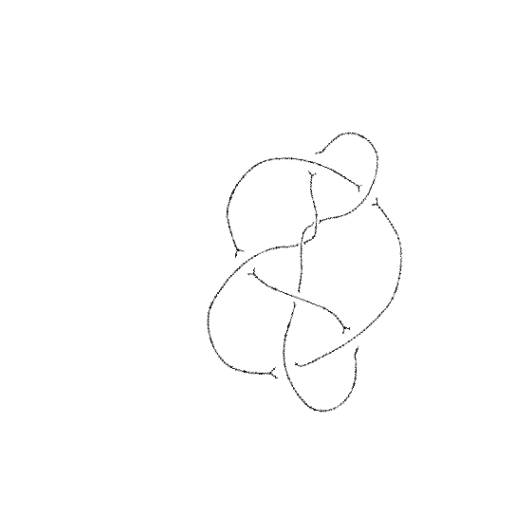
Crossing number: 8